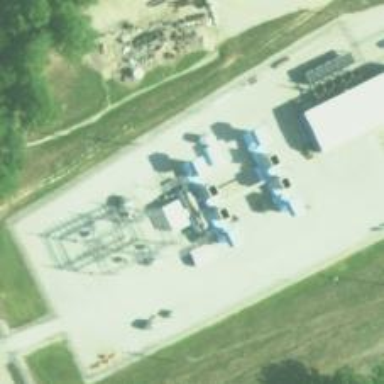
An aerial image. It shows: Gas turbine generator powered by gas.